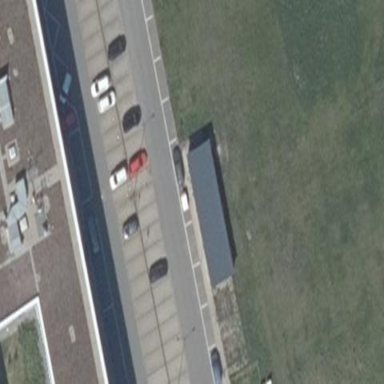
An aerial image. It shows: Asphalt parking aisle road for service vehicles.